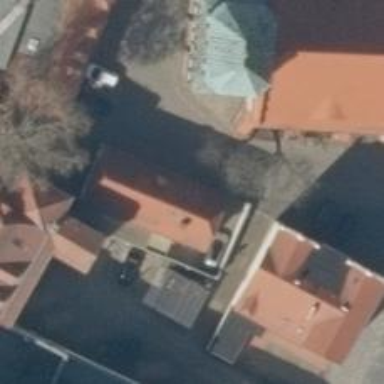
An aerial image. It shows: Historic house.